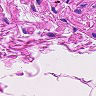
Metastatic tissue present: no